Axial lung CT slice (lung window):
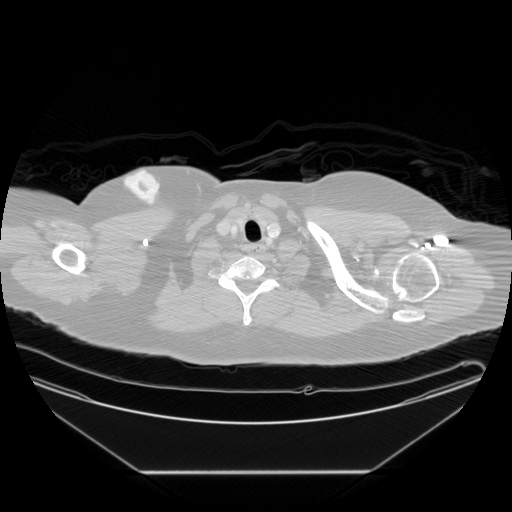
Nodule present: no